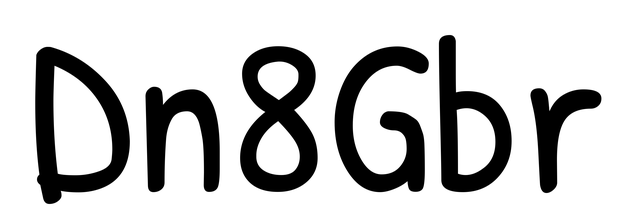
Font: PatrickHand-Regular